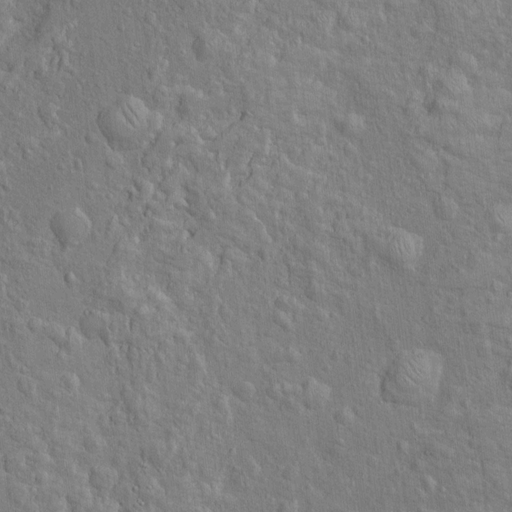
Objects detected: cone